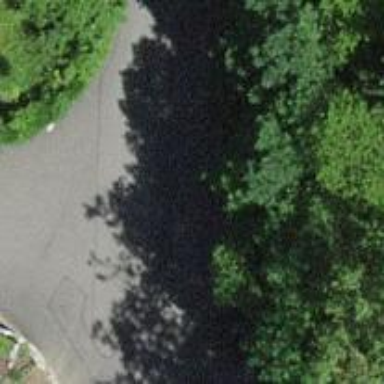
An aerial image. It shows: Smoothly paved residential road.